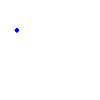
Particle: kaon